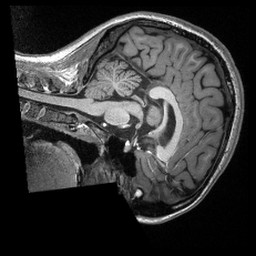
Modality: T1w
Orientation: sagittal
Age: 20
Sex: female
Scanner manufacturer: siemens
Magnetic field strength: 3 T
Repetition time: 2.3 s
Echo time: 0.00308 s